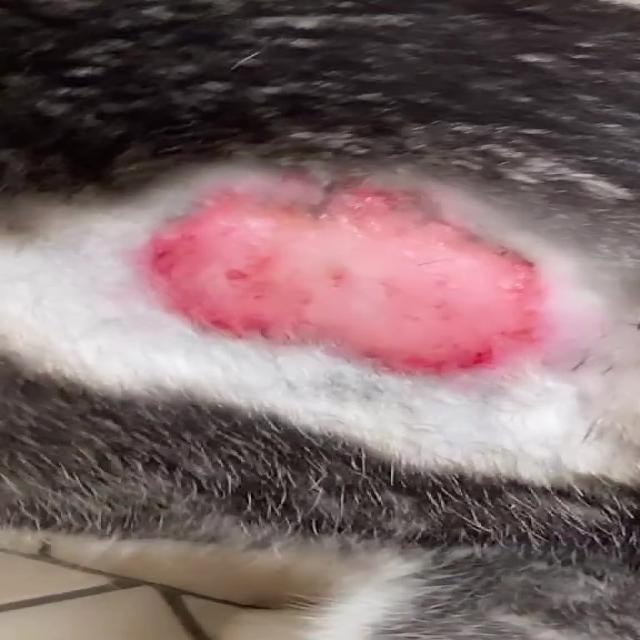
Canine dermatitis — inflammation of the skin presenting with erythema, pruritus, papules, and excoriation. May be allergic, contact, or atopic in origin.